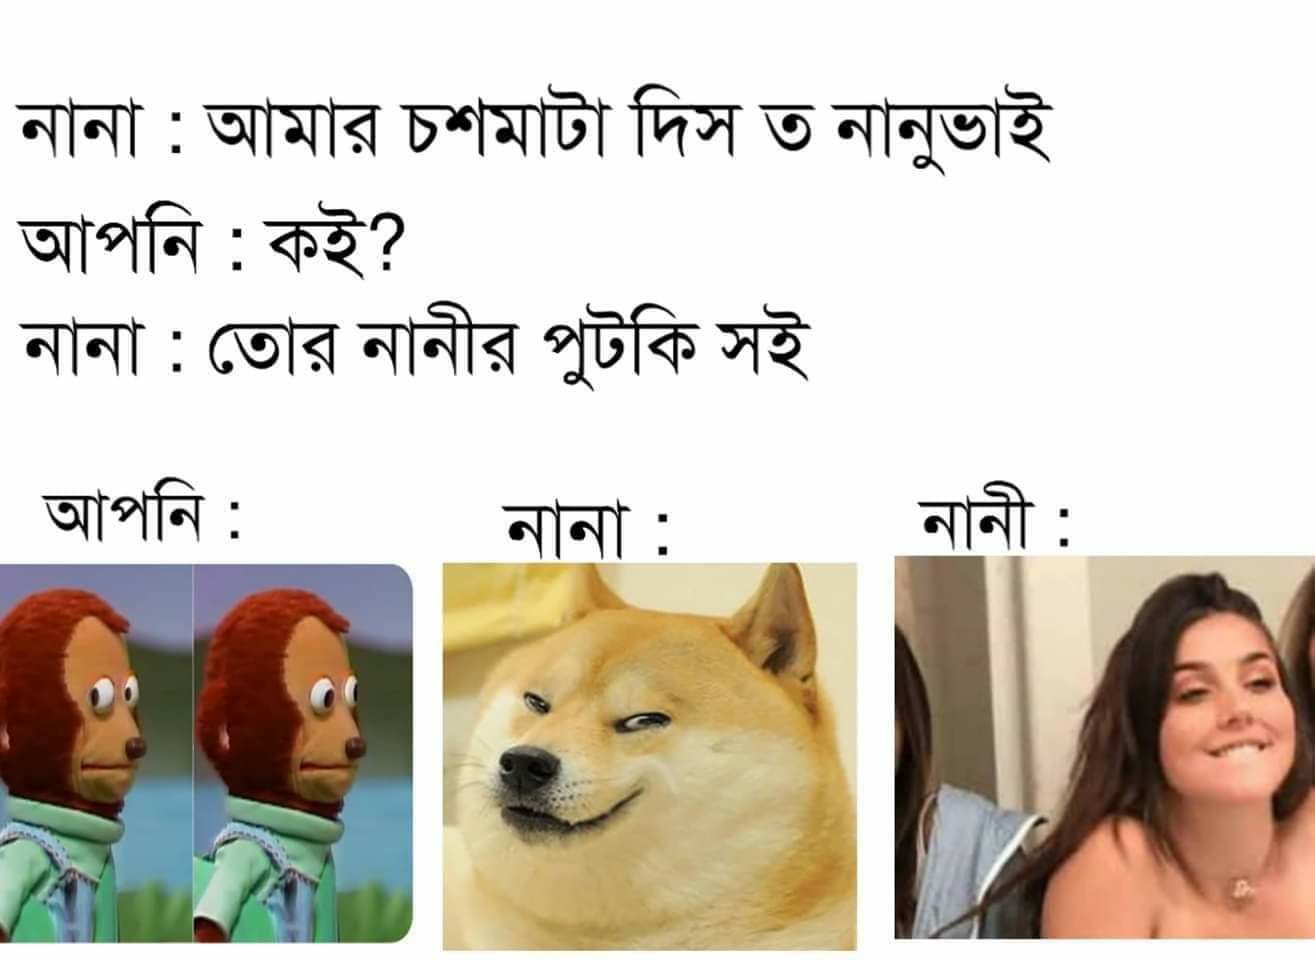
Caption: নানাঃ আমার চশমাটা দিস ত নানুভাই     আপনিঃ কই ?   নানাঃ তোর নানীর পুটকি সই     আপনিঃ      নানাঃ      নানীঃ
Label: hate